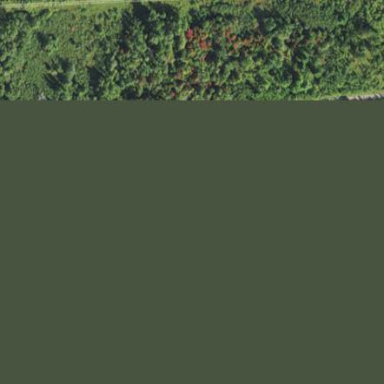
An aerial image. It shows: Beautiful woodland area.